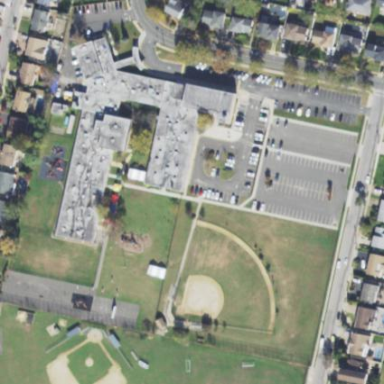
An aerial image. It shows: School.